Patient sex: F
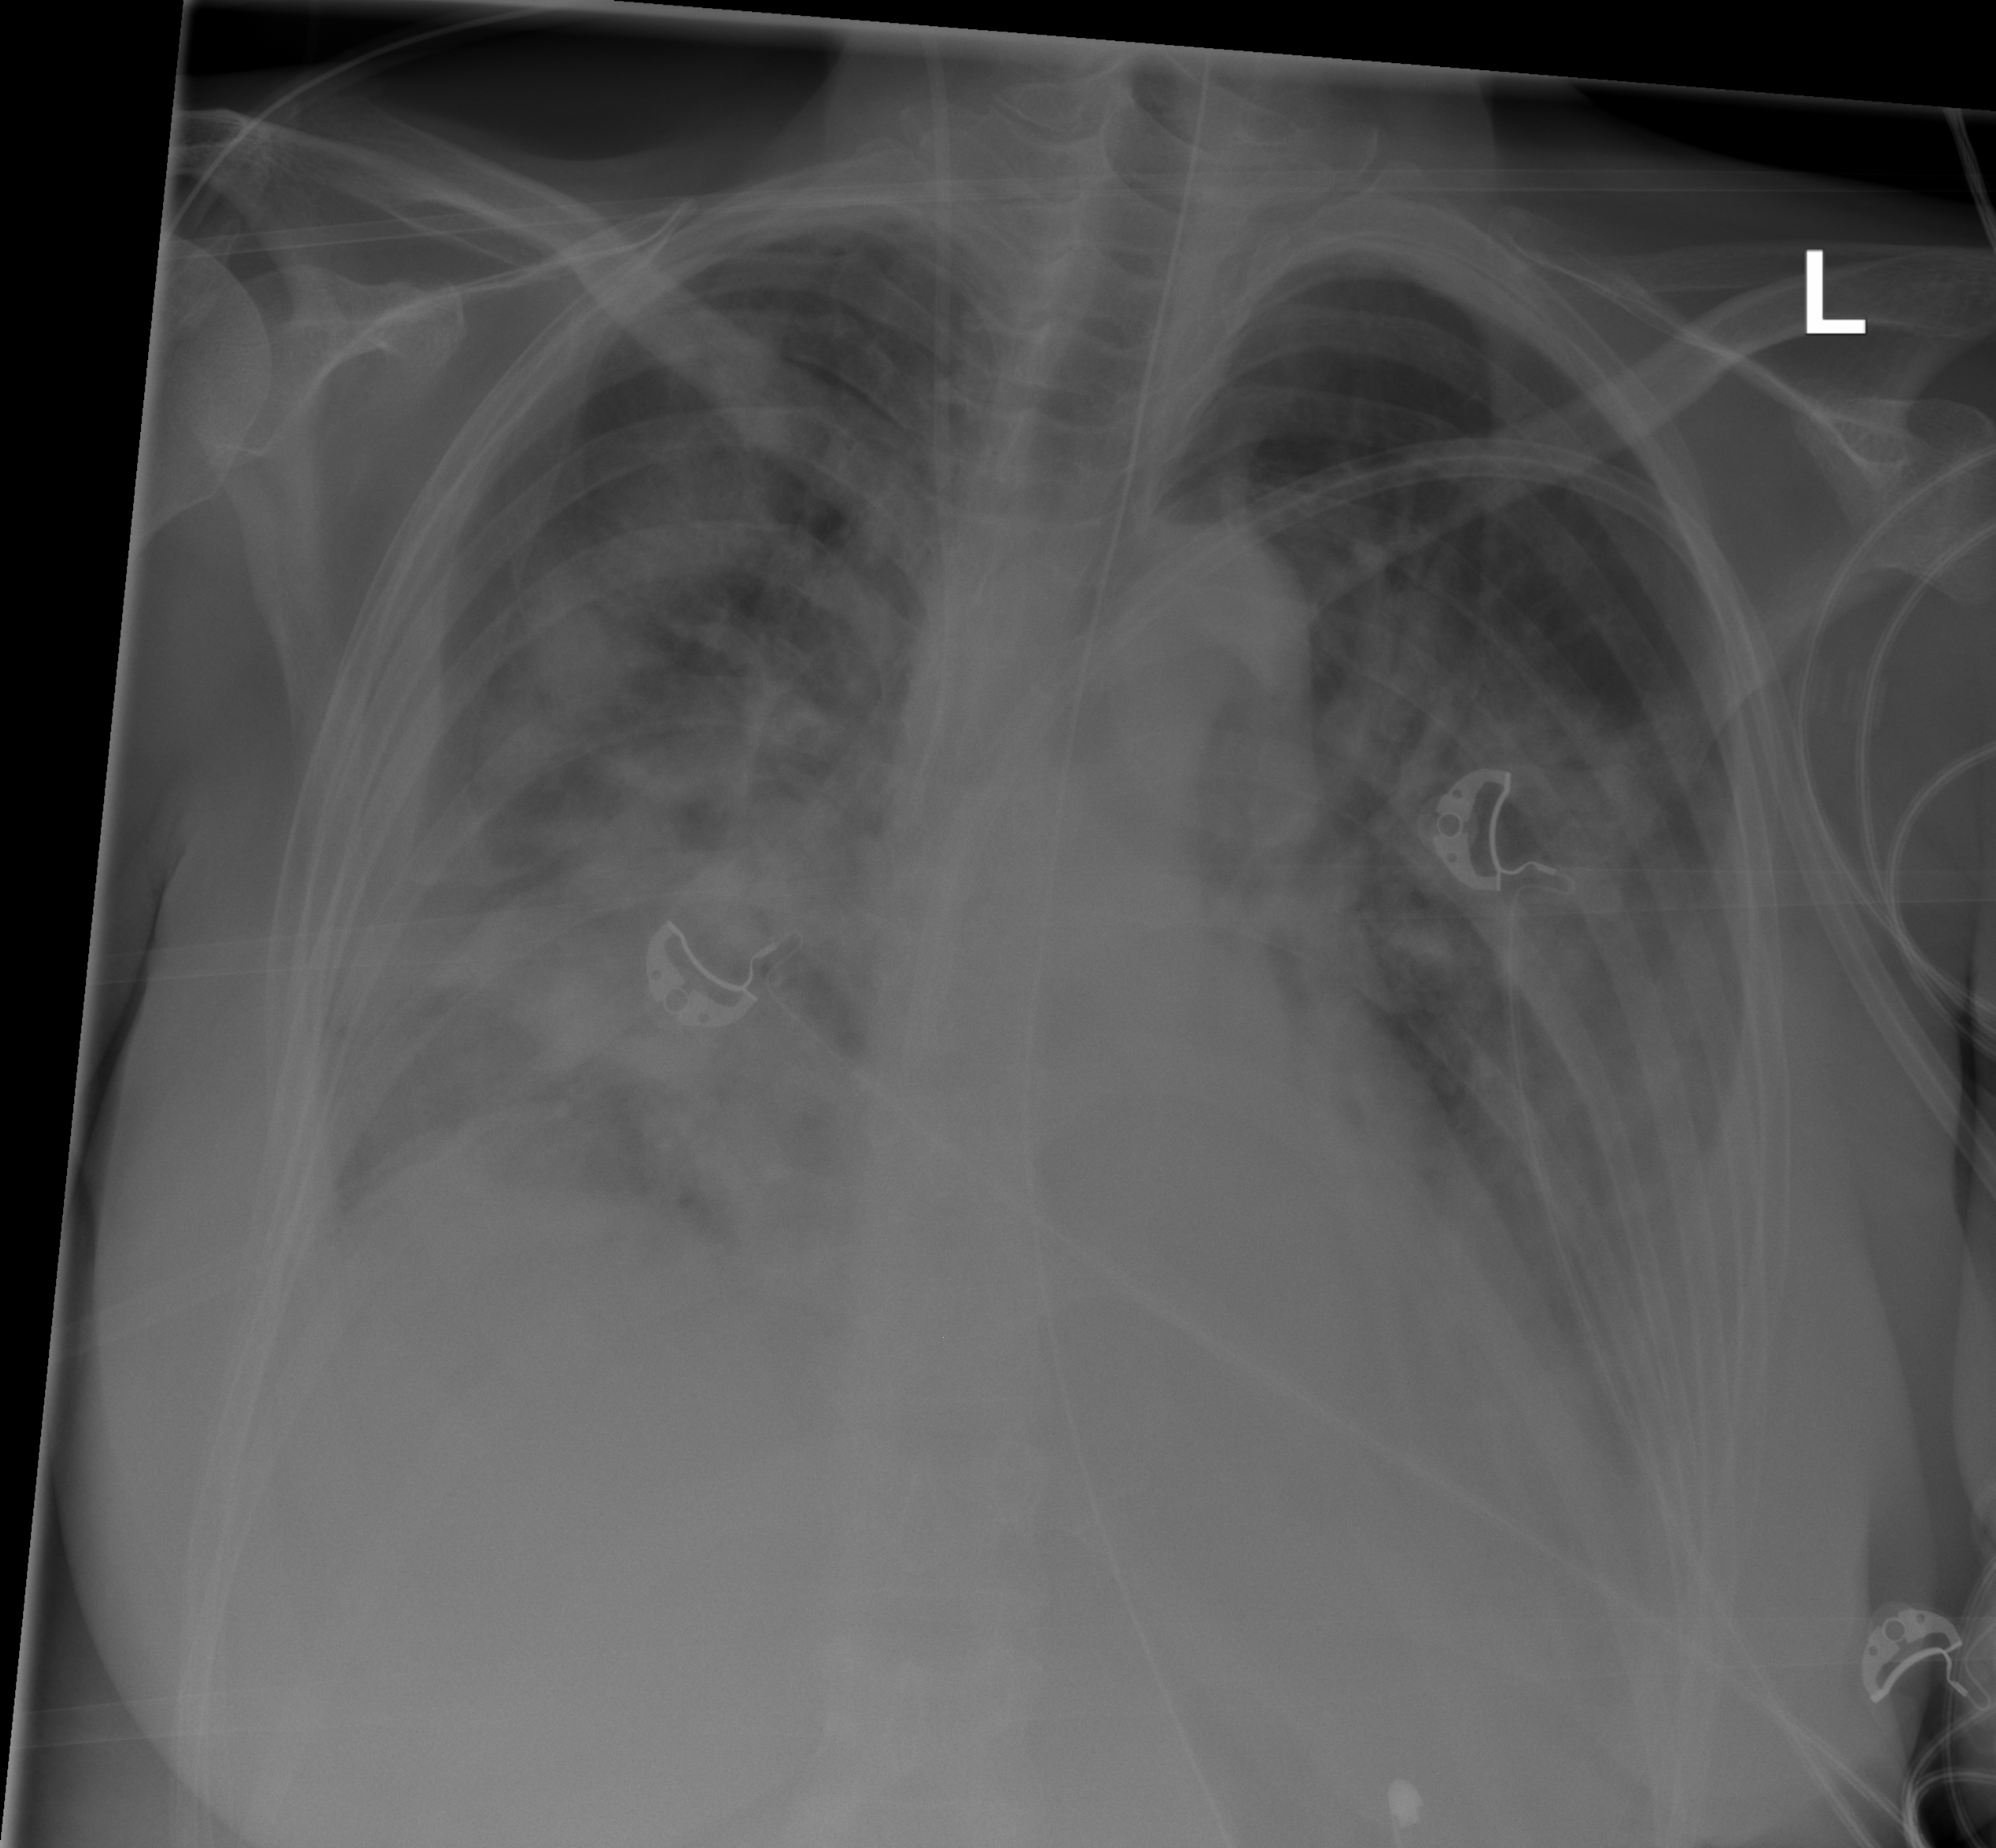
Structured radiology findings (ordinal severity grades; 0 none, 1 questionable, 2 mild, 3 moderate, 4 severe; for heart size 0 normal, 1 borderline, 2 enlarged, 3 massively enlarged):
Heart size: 0
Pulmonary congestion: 0
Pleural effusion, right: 2
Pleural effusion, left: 2
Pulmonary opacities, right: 2
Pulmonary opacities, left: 2
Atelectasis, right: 3
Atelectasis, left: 3